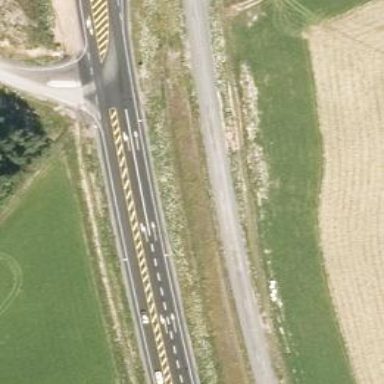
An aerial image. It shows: Asphalt road designated as trunk highway.